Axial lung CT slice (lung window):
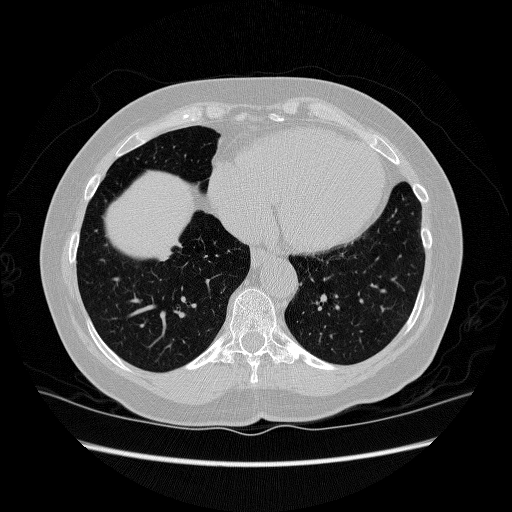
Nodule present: no